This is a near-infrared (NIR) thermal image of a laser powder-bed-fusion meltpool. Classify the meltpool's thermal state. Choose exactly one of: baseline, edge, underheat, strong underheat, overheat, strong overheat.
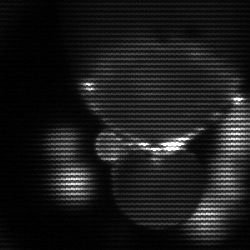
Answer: edge